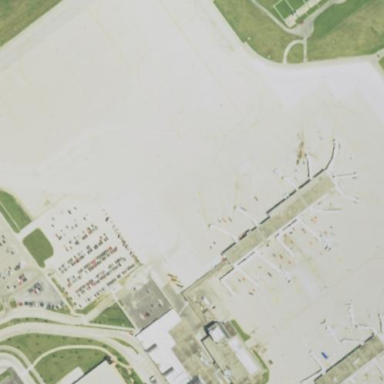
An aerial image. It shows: Apron at the airport.